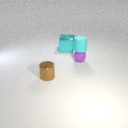
small purple rubber sphere below small cyan rubber cylinder